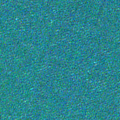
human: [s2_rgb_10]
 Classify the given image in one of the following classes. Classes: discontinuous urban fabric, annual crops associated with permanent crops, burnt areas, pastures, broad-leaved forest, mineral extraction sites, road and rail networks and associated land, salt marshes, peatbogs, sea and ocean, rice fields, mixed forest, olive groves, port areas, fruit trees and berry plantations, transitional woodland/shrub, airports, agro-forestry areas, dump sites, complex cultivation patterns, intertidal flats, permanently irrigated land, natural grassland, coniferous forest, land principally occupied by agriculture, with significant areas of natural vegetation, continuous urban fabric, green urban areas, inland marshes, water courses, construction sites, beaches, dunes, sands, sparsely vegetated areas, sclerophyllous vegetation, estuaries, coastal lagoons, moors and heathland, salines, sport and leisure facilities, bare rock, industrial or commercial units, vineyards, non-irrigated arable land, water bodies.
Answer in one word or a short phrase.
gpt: sea and ocean